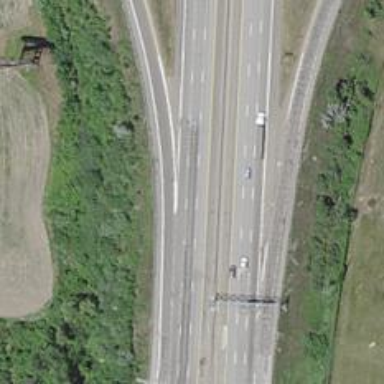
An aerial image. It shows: Motorway.